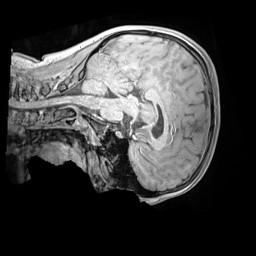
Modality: MP2RAGE
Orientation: sagittal
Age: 11
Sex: male
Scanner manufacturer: siemens
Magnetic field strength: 3 T
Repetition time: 4 s
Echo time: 0.00303 s